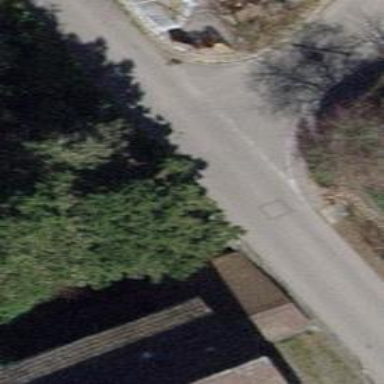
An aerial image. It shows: Road with steps.